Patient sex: F
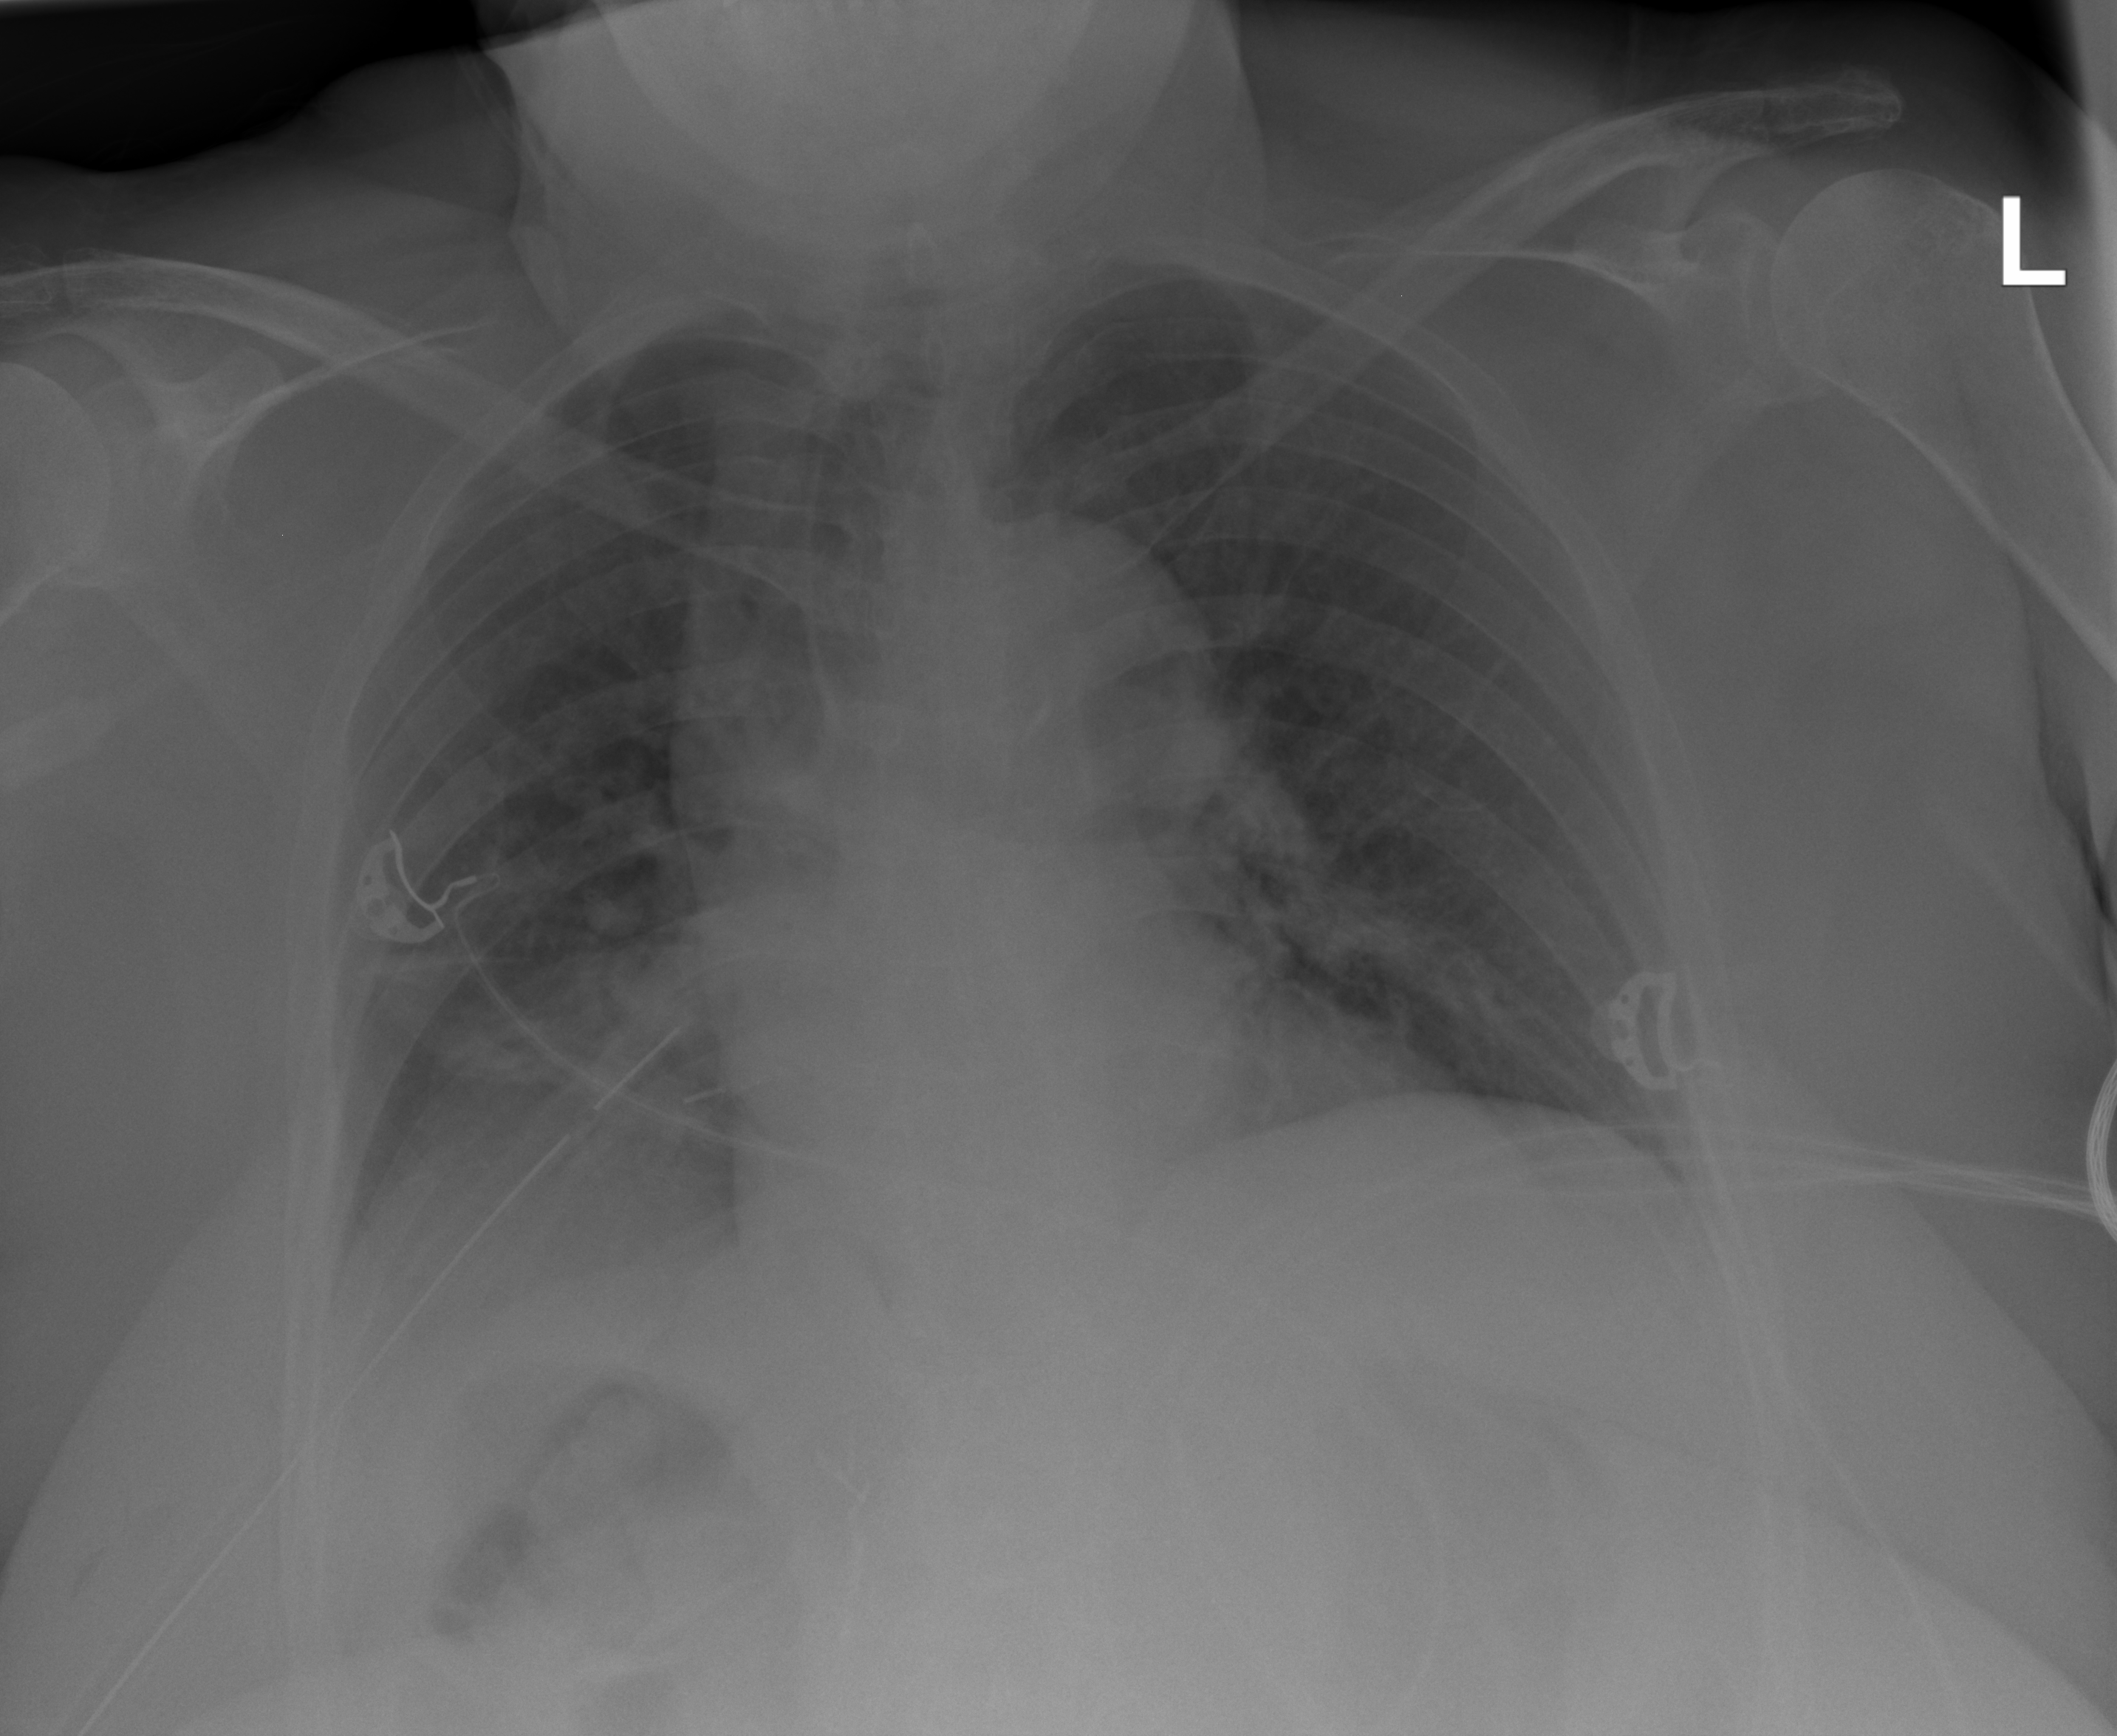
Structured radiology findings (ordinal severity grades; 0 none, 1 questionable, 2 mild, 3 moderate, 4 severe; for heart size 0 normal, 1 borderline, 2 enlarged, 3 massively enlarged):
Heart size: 1
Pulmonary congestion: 0
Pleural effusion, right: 2
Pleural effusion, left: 0
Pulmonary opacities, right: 0
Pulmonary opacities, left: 0
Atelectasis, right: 2
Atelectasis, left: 0